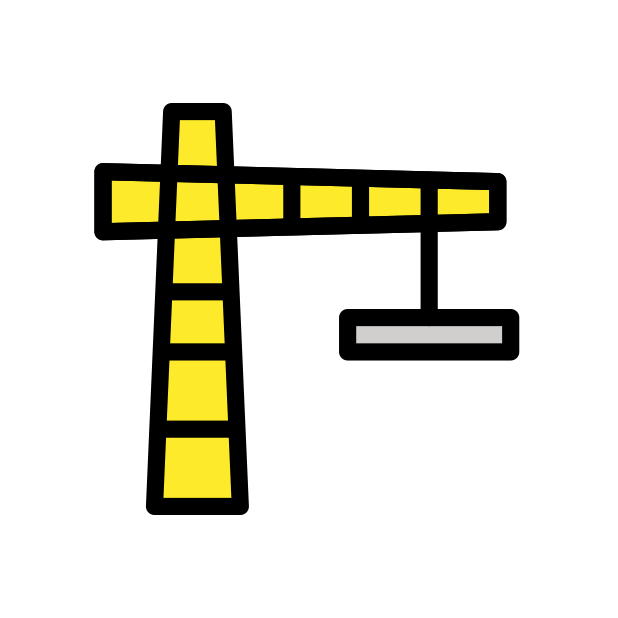
building construction